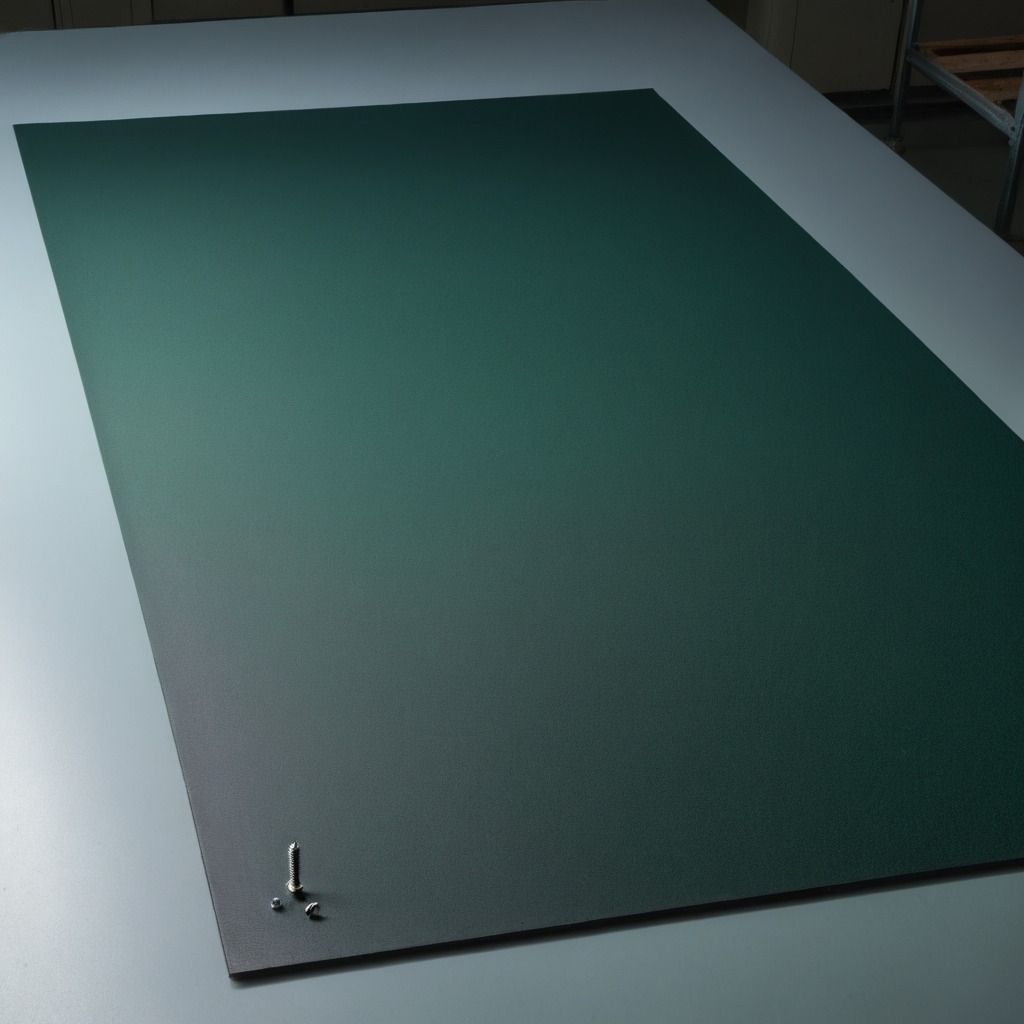
A metal screw lying on the clean granite tabletop covered with a green rubber mat inside a workshop under bright overhead lighting crisp shadows high clarity worn but beneath the mat